Question: I do not have much experience with VBA, and therefore need the help of this community for the following issue encountered:
I used application volatile in my code to run a series of calculation which slowed it down considerably. Without application volatile the code is fast enough for my purposes, but does not calculate/update row 8 (green row) when I change one of the input cells. Cell E8 (Image attached/ green row) references an estimate function which has several cases but will not update when any of cells in column E (or other columns) are changed without the use of Application Volatile.
So I am pretty sure whats causing it to slow down is application volatile, but I dont see away around this. Anyway I can go around using application volatile, or what step should I take to make it run faster. I've tried a bunch of things but to no avail. I am considering to remove the functions completely and add formulas to those Row 8 Cells (green).
'''
Private Function EstimateFunctions(ByVal calc As String, Optional ByVal repdate As Date)
'update1 As Range, update2 As Range
Application.Volatile
Dim rangeapproved As String
Dim rangesum As String
tempsum = 0
Select Case calc
Case "SumHrs"
For n = 1 To 10 Step 1
rangesum = "P" + CStr(n) + "_RESOURCE_HOURS"
rangeapproved = "P" + CStr(n) + "_APPROVAL"
If RangeExists(rangesum) = False Then Exit For
If Range(rangeapproved).Value = "Y" Then
temphrs = WorksheetFunction.Index(Range(rangesum), 0, Application.Caller.Column - (WorksheetFunction.Index(Range(rangesum), 0, 1).Column - 1))
Else
temphrs = 0
End If
If temphrs = "-" Then temphrs = 0
finalsum = finalsum + temphrs
Next n
If finalsum = 0 Then finalsum = ""
EstimateFunctions = finalsum
Case "SumQty"
For n = 1 To 10 Step 1
rangesum = "P" + CStr(n) + "_EXPENSE_QTY"
rangeapproved = "P" + CStr(n) + "_APPROVAL"
If RangeExists(rangesum) = False Then Exit For
If Range(rangeapproved).Value = "Y" Then
tempsum = WorksheetFunction.Index(Range(rangesum), 0, Application.Caller.Column - (WorksheetFunction.Index(Range(rangesum), 0, 1).Column - 1))
Else
tempsum = 0
End If
If tempsum = "-" Then tempsum = 0
finalsum = finalsum + tempsum
Next n
If finalsum = 0 Then finalsum = ""
EstimateFunctions = finalsum
Case "SumActuals"
For n = 1 To 10 Step 1
rangesum = "P" + CStr(n) + "_ACTUALS_SUMMARY"
If RangeExists(rangesum) = False Then Exit For
tempsum = WorksheetFunction.Index(Range(rangesum), 0, Application.Caller.Column - (WorksheetFunction.Index(Range(rangesum), 0, 1).Column - 1))
If tempsum = "" Then tempsum = 0
finalsum = finalsum + tempsum
Next n
EstimateFunctions = finalsum
Case "SumDateActuals"
For n = 1 To 10 Step 1
rangesum = "P" + CStr(n) + "_ACTUALS_DATECOST"
If RangeExists(rangesum) = False Then Exit For
tempsum = WorksheetFunction.Index(Range(rangesum), 0, Application.Caller.Column - (WorksheetFunction.Index(Range(rangesum), 0, 1).Column - 1))
If tempsum = "" Then tempsum = 0
finalsum = finalsum + tempsum
Next n
EstimateFunctions = finalsum
Case "SumPerformance"
For n = 1 To 10 Step 1
rangesum = "P" + CStr(n) + "_PERFORMANCE_SUMMARY"
rangeapproved = "P" + CStr(n) + "_APPROVAL"
If RangeExists(rangesum) = False Then Exit For
If Range(rangeapproved).Value = "Y" Then
tempsum = WorksheetFunction.Index(Range(rangesum), 0, Application.Caller.Column - (WorksheetFunction.Index(Range(rangesum), 0, 1).Column - 1))
Else
tempsum = 0
End If
If tempsum = "" Then tempsum = 0
finalsum = finalsum + tempsum
Next n
EstimateFunctions = finalsum
Case "SumEarnedValue"
For n = 1 To 10 Step 1
rangesum = "P" + CStr(n) + "_EARNED_VALUE"
rangeapproved = "P" + CStr(n) + "_APPROVAL"
If RangeExists(rangesum) = False Then Exit For
If Range(rangeapproved).Value = "Y" Then
tempsum = WorksheetFunction.Index(Range(rangesum), 0, Application.Caller.Column - (WorksheetFunction.Index(Range(rangesum), 0, 1).Column - 1))
Else
tempsum = 0
End If
If tempsum = "-" Then tempsum = 0
finalsum = finalsum + tempsum
Next n
EstimateFunctions = finalsum
Case "SumPercentComplete"
For n = 1 To 10 Step 1
rangesum = "P" + CStr(n) + "_PERCENT_COMPLETE"
rangeapproved = "P" + CStr(n) + "_BUDGET_SUMMARY"
If RangeExists(rangesum) = False Then Exit For
temp1 = WorksheetFunction.Index(Range(rangeapproved), 0, 3).Value
temp2 = WorksheetFunction.Index(Range(rangesum), 0, Application.Caller.Column - (WorksheetFunction.Index(Range(rangesum), 0, 1).Column - 1))
If temp2 = "" Then temp2 = 0
tempsum = temp1 * temp2
'If tempsum = "" Then tempsum = 0
finalsum = finalsum + tempsum
Next n
If finalsum = 0 Then
EstimateFunctions = ""
Else
EstimateFunctions = finalsum / WorksheetFunction.Index(Range("SUMMARY_BUDGET"), 0, 3)
End If
Case "SumActualExpense"
For n = 1 To 10 Step 1
rangesum = "P" + CStr(n) + "_ACTUAL_EXPENSES"
If RangeExists(rangesum) = False Then Exit For
tempsum = WorksheetFunction.Index(Range(rangesum), 0, Application.Caller.Column - (WorksheetFunction.Index(Range(rangesum), 0, 1).Column - 1))
If tempsum = "" Then tempsum = 0
finalsum = finalsum + tempsum
Next n
EstimateFunctions = finalsum
Case "SumExpenseForecast"
For n = 1 To 10 Step 1
rangesum = "P" + CStr(n) + "_ACTUALS_SUMMARY"
If RangeExists(rangesum) = False Then Exit For
tempsum = WorksheetFunction.Index(Range(rangesum), 0, 4)
If tempsum = "" Then tempsum = 0
finalsum = finalsum + tempsum
Next n
EstimateFunctions = finalsum
Case "SumCont"
For n = 1 To 10 Step 1
rangesum = "P" + CStr(n) + "_LABOUR_SUMMARY"
If RangeExists(rangesum) = False Then Exit For
tempsum = WorksheetFunction.Index(Range(rangesum), 0, 5)
If tempsum = "" Then tempsum = 0
finalsum = finalsum + tempsum
Next n
EstimateFunctions = finalsum
End Select
End Function
'''
### Screenshot

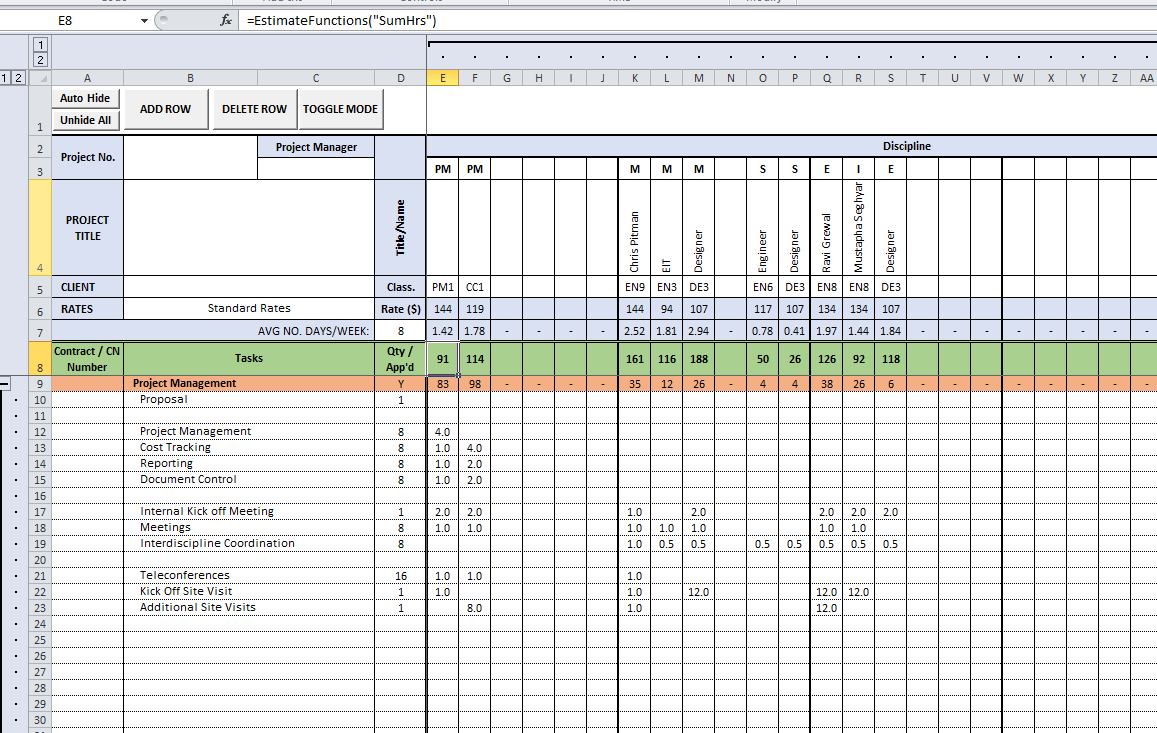
Answer: When I was looking into an issue with a UDF recently, I found a page with (semi) helpful info <URL>. I just want to emphasis that:
> For correct calculation, all ranges that are used in the calculation should be passed to the function as arguments. If you do not pass the calculation ranges as arguments, instead of referring to the ranges within the VBA code of the function, Excel cannot account for them within the calculation engine.
In other words, Excel uses the parameters passed to the function to determine when recalculation is required.
You are correct in your belief that 'Application.Volatile' is slowing things down. Using 'Application.Volatile' tells Excel that it need to recalculate this formula whenever changes.
And you are right that currently, how your code is formatted, the function requires 'Application.Volatile' to stay updated. One potential way of eliminating 'Application.Volatile' is to change your function to require the needed range(s) reference as a parameter. Something like the below:
'''
Private Function EstimateFunctions(ByVal calc As String, ByVal rangesum as Range, Optional rangeapproved as Range, Optional ByVal repdate As Date)
'''
---
Whenever you reference ranges within a UDF, but not as a parameter passed into the function, Excel is unable to correctly determine proper precedence for the calculation order, or which other ranges the UDF is dependent on.
As far as determining if it's possible to rework your code -- I would follow Mathieu Guindon's suggestion about going over to <URL>....